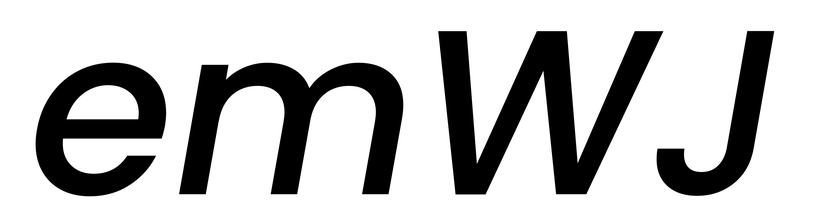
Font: Poppins-MediumItalic